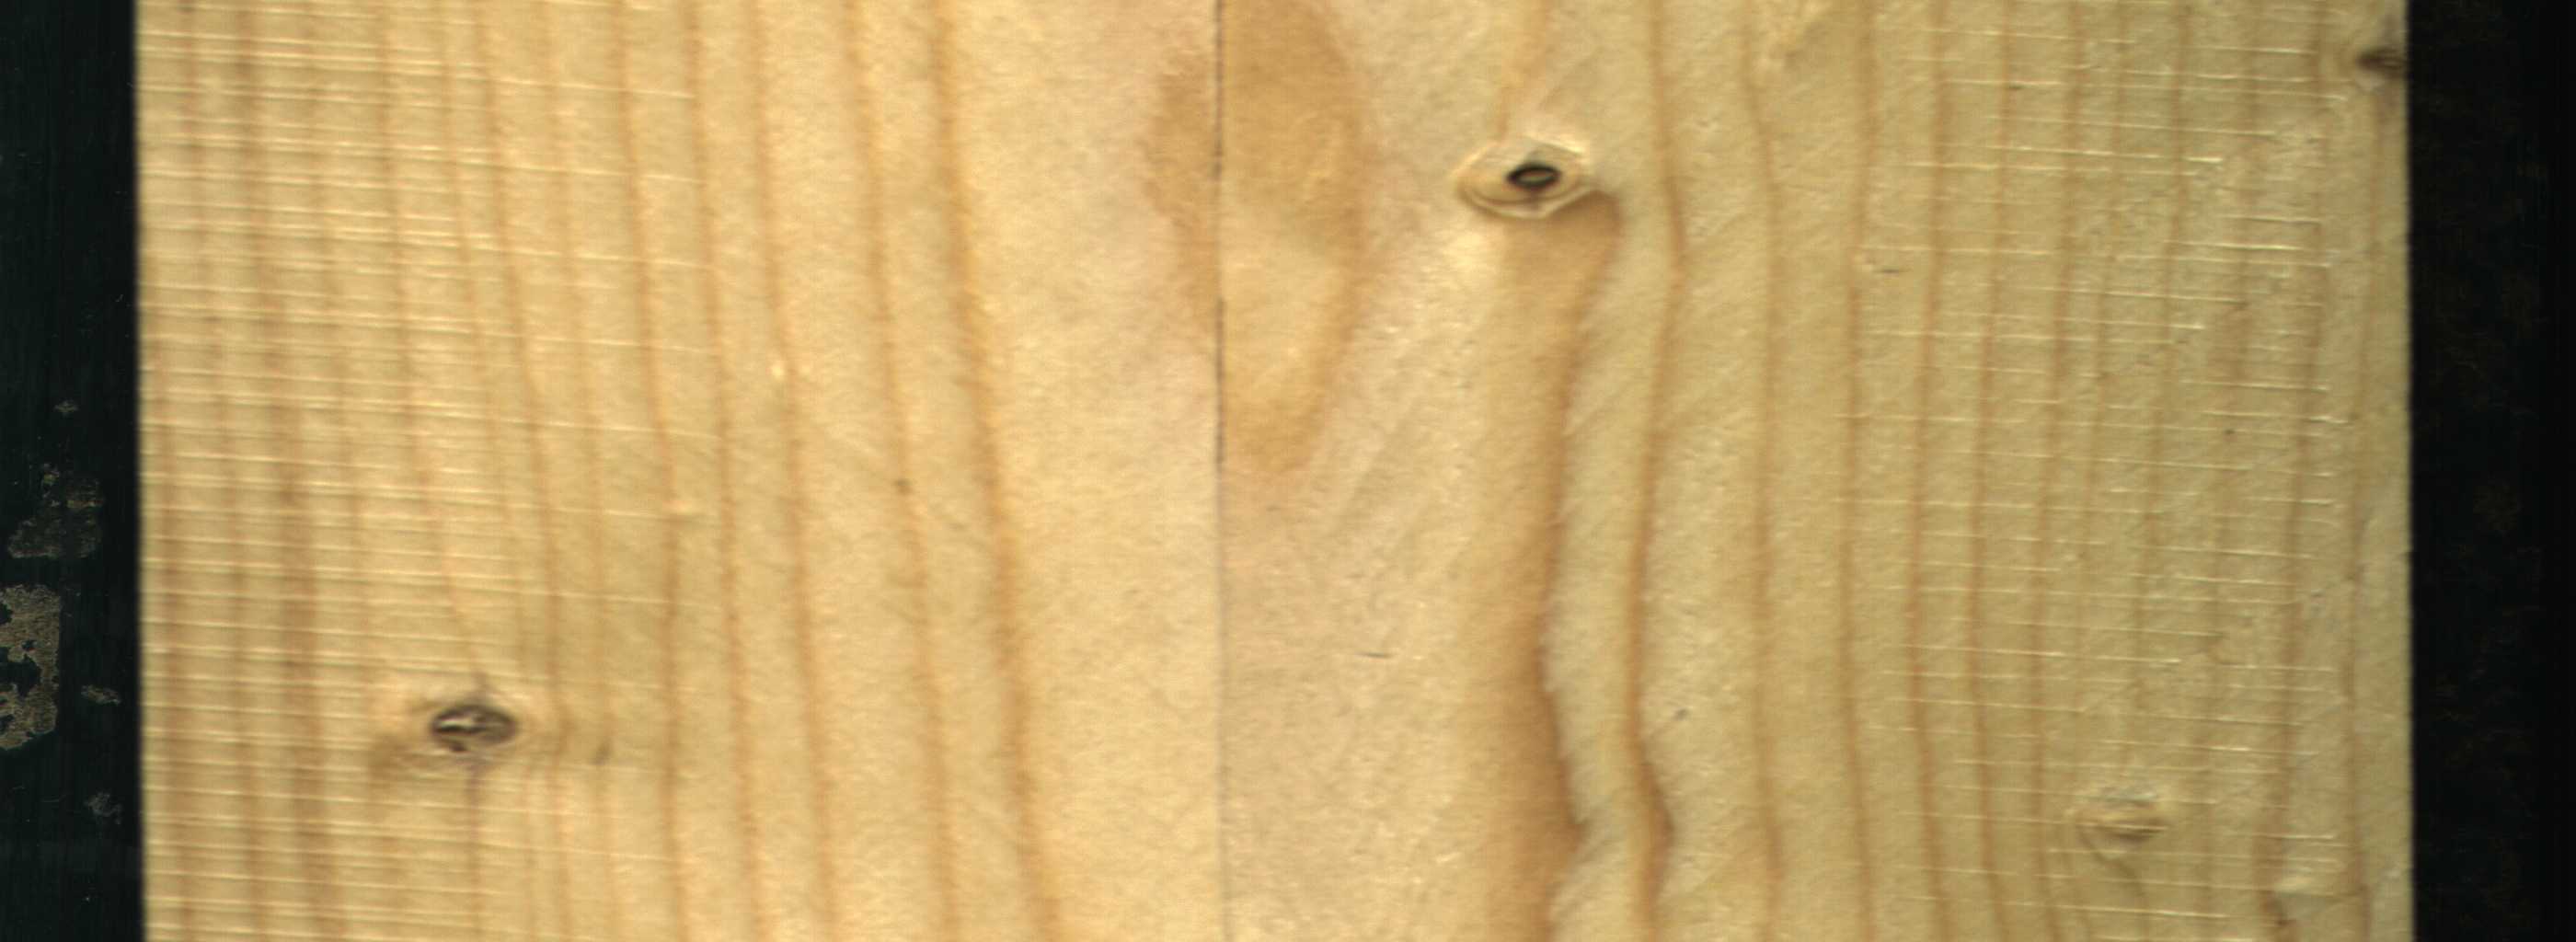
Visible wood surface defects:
Dead_Knot
Live_Knot